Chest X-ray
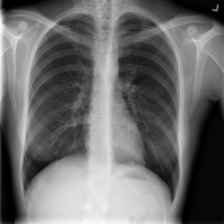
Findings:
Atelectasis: negative
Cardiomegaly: negative
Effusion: negative
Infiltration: negative
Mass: negative
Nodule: negative
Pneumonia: negative
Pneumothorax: negative
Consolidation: negative
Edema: negative
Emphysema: negative
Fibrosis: negative
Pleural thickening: negative
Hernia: negative